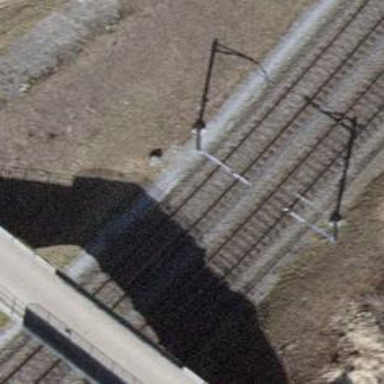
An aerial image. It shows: Railway milestone.